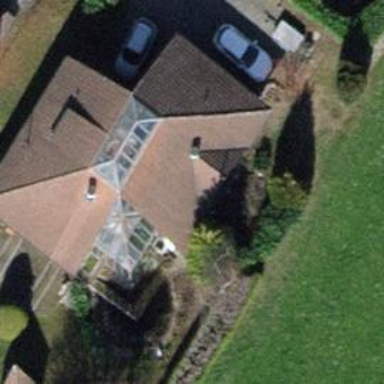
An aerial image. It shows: Detached building with hipped roof.